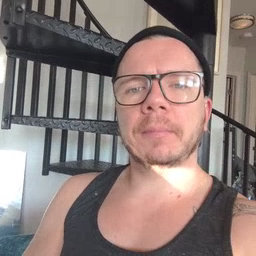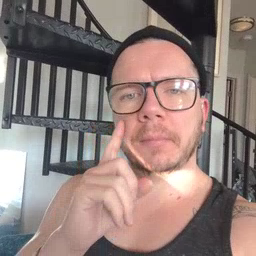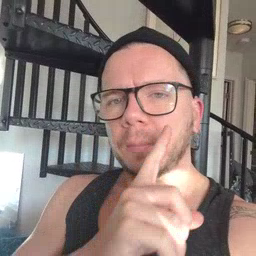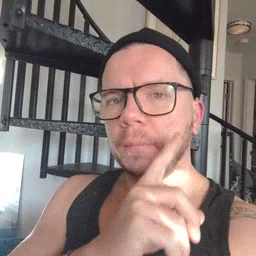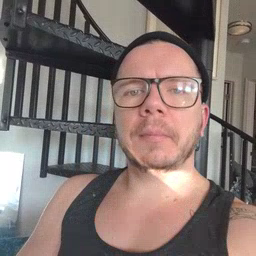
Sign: eye